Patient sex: M
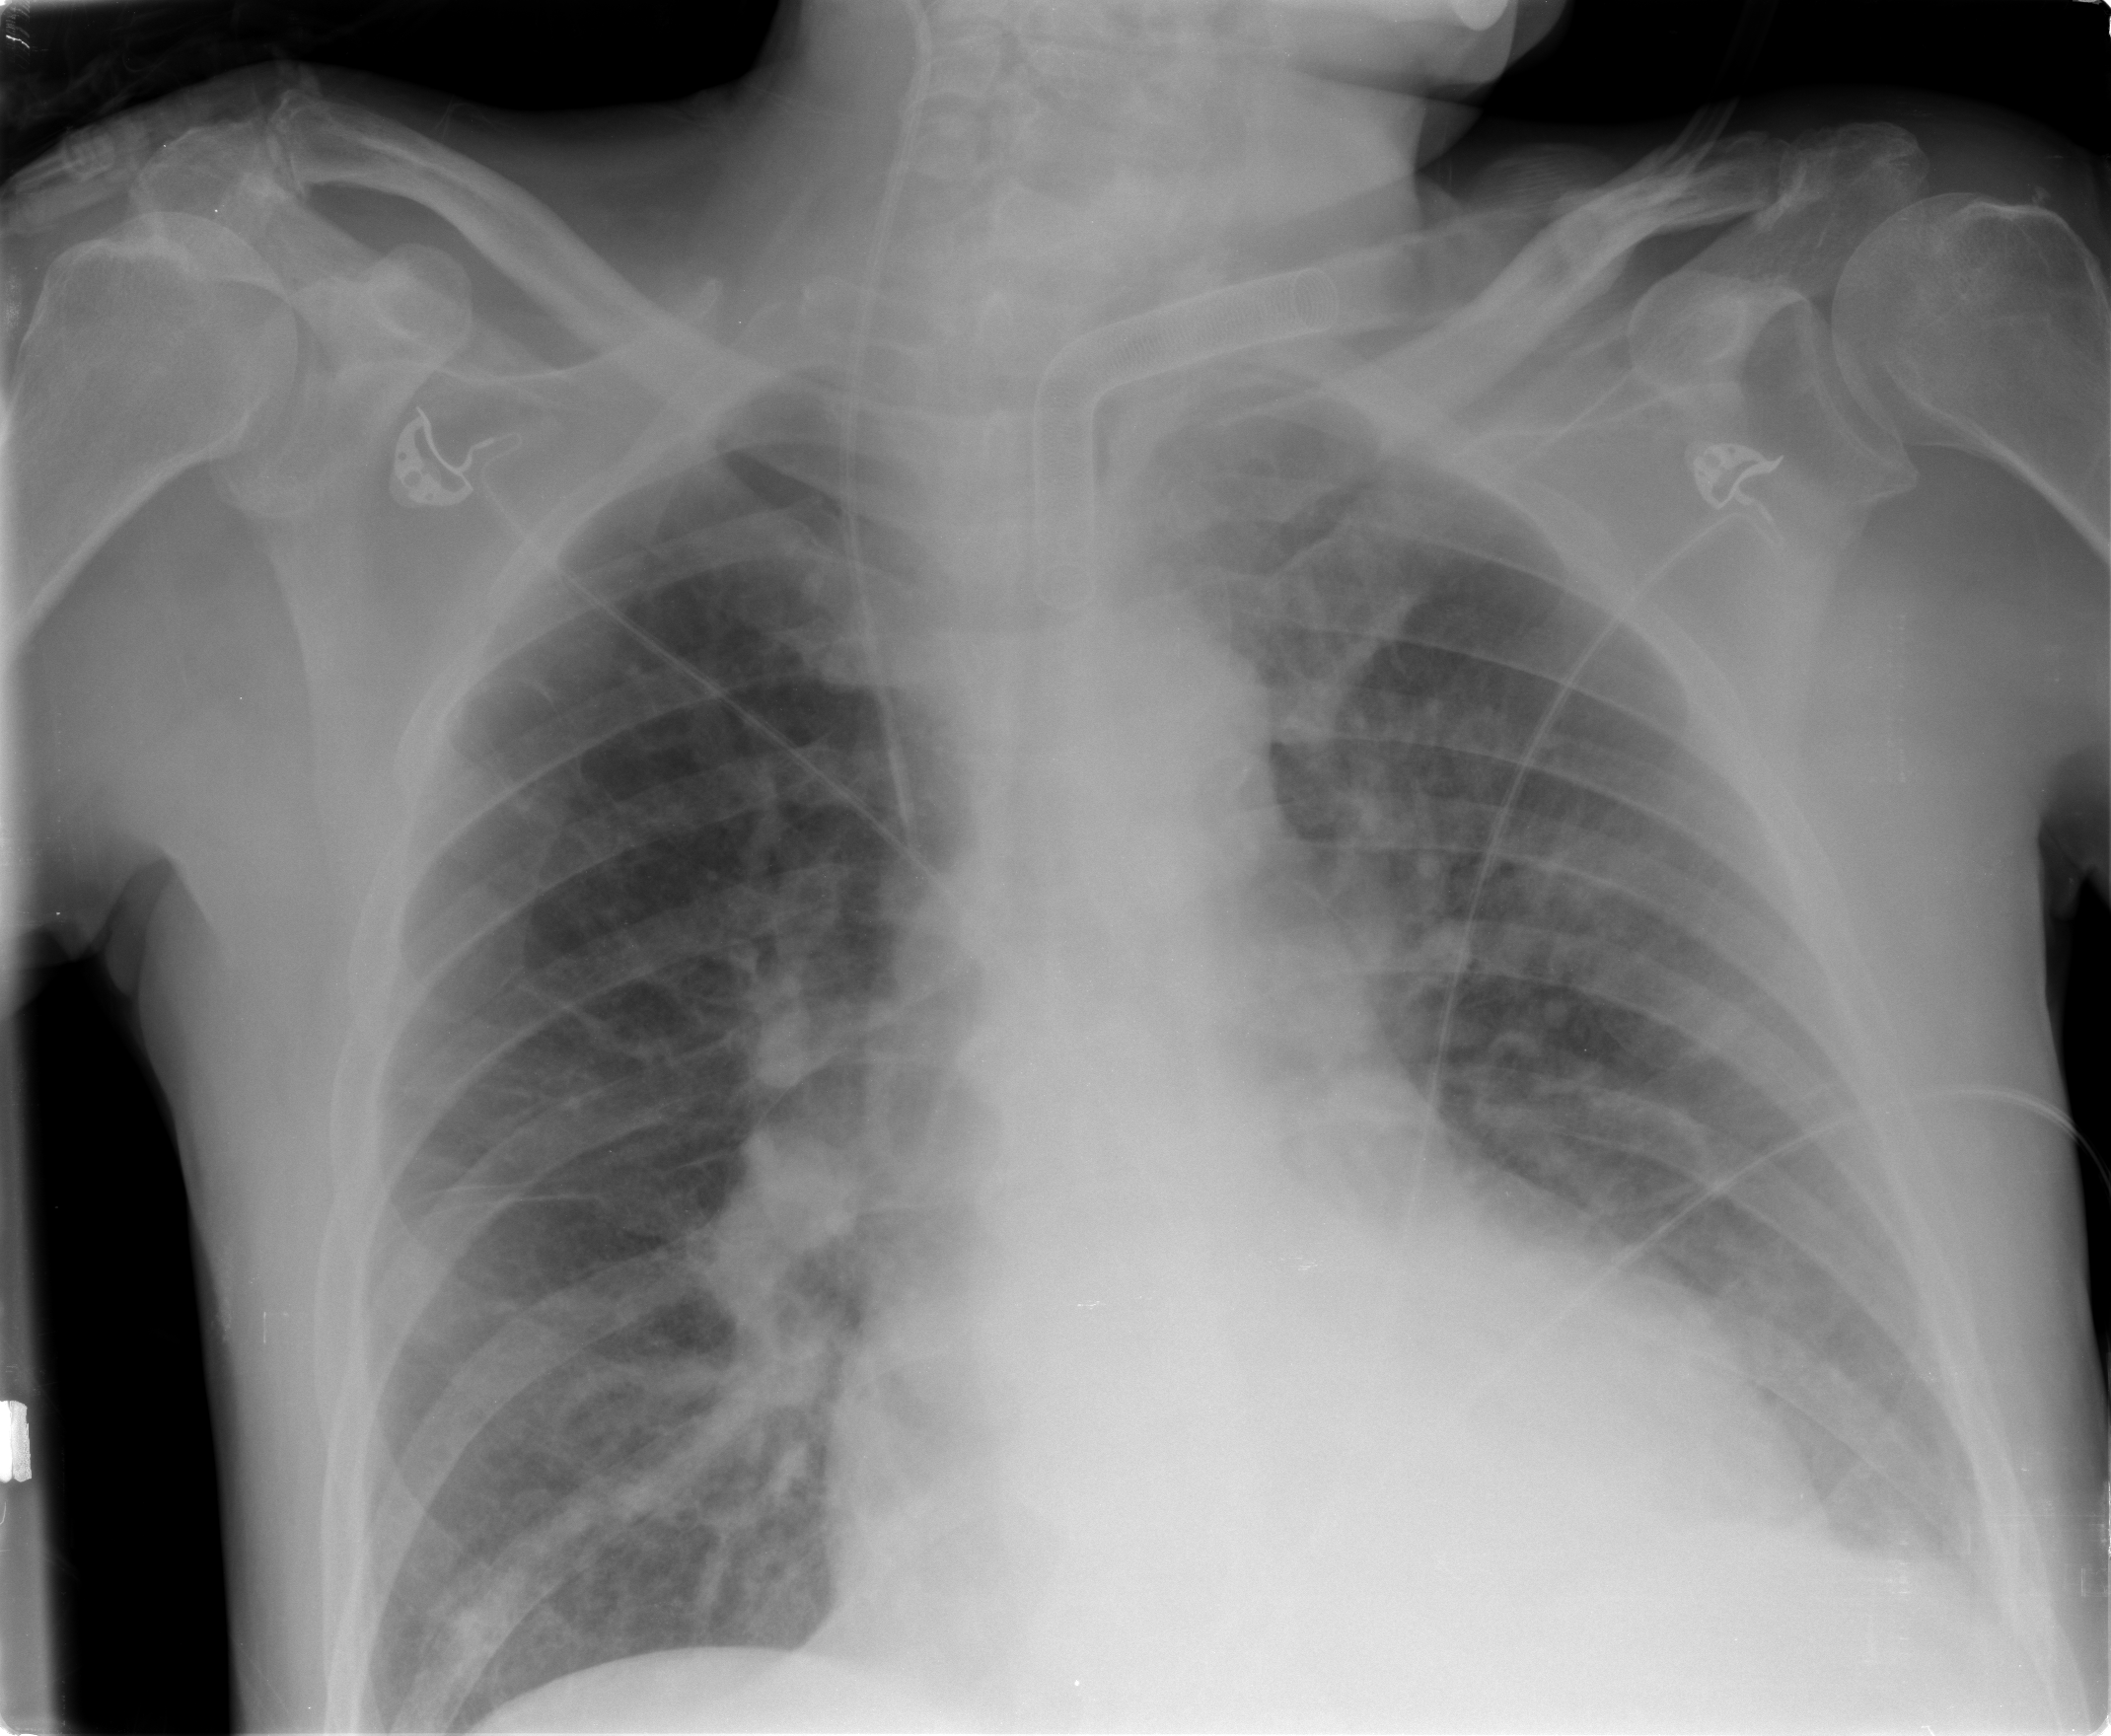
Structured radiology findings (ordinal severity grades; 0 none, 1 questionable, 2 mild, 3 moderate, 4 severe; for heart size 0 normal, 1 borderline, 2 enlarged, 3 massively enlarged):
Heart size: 0
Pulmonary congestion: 2
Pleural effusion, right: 1
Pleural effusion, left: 2
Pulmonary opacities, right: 2
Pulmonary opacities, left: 0
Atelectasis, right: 2
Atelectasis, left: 1